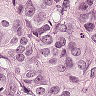
Metastatic tissue present: yes